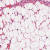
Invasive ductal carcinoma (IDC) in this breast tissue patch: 0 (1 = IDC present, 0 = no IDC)